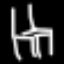
Label: chair